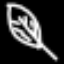
Label: leaf